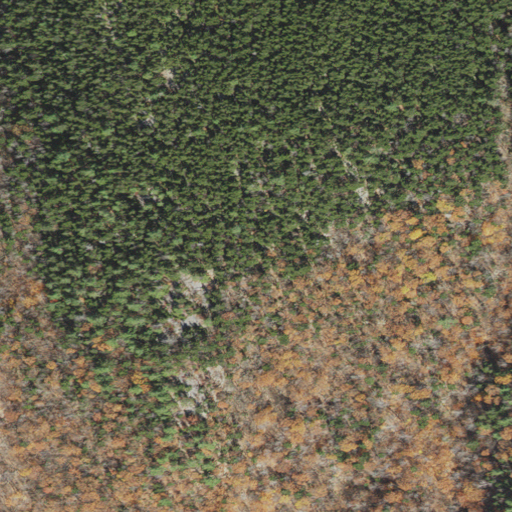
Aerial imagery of mountain in New Hampshire named Ragged Mountains containing evergreen forest, mixed forest, and deciduous forest